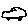
Label: car